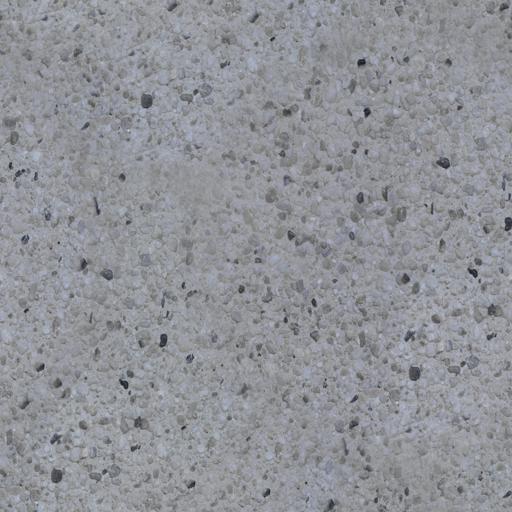
Tags: clean concrete rough white